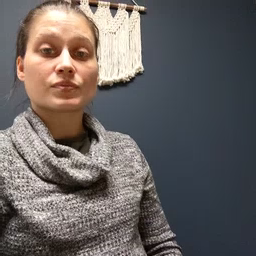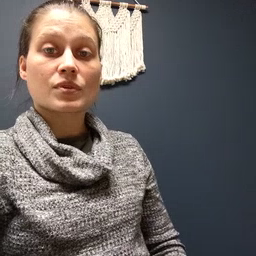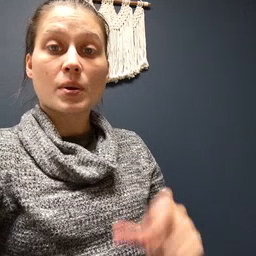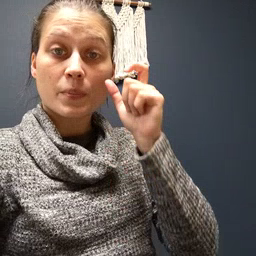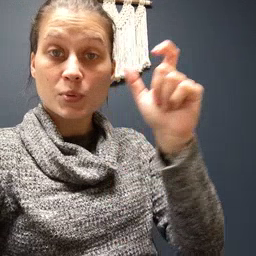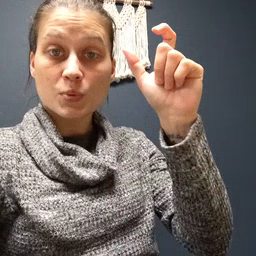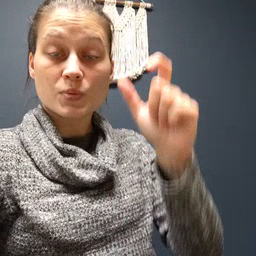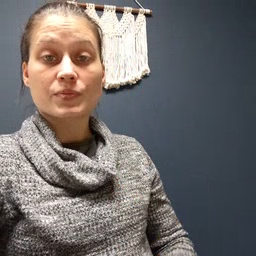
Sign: moon